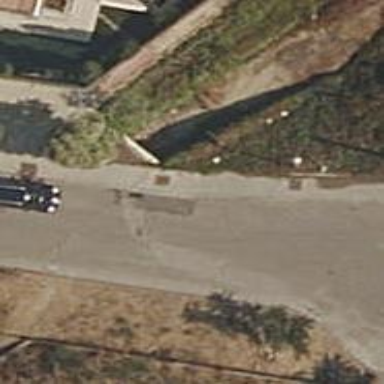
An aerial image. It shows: Drain passing through tunnel.